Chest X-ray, AP view. Patient: 38 years old, sex M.
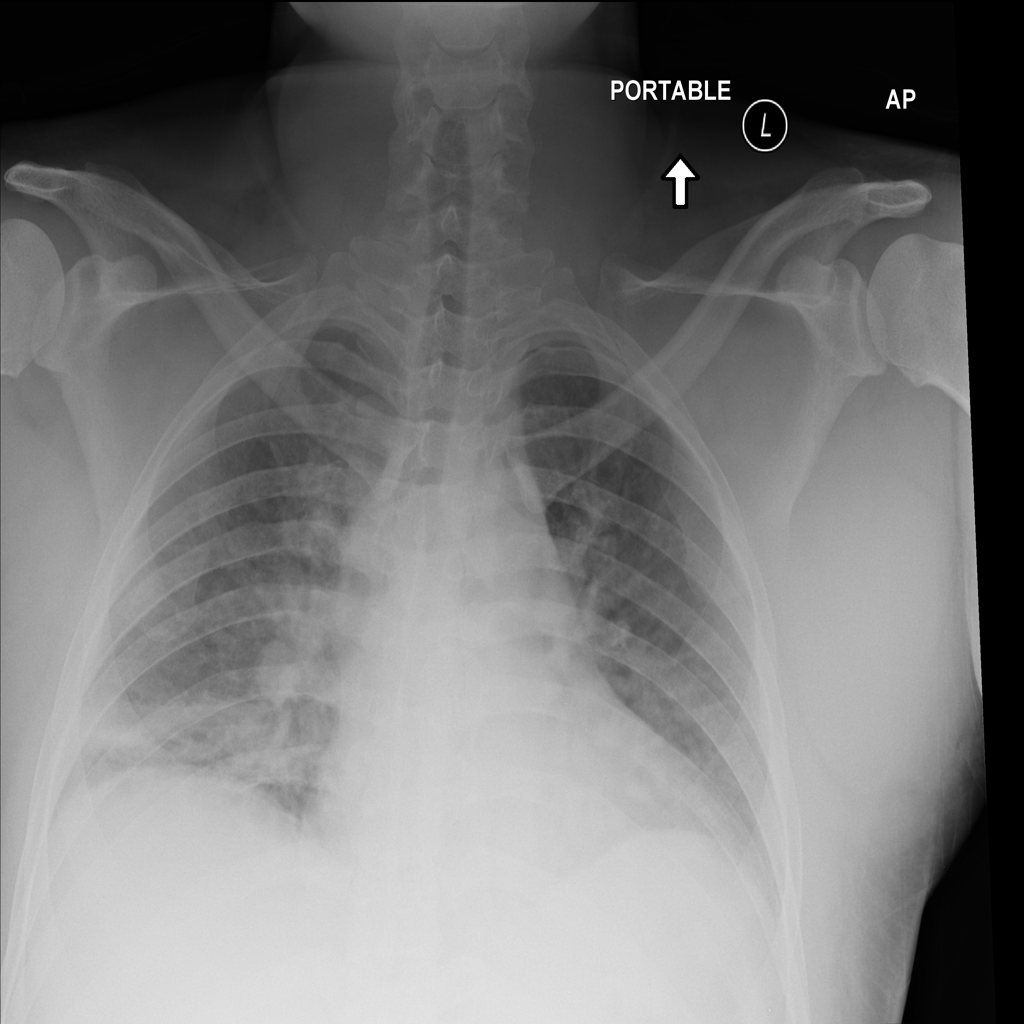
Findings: No Finding